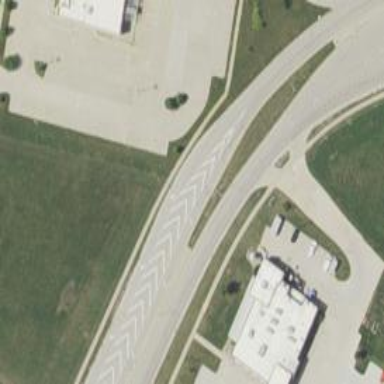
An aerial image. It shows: Road marking of gore chevron.